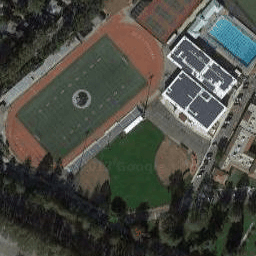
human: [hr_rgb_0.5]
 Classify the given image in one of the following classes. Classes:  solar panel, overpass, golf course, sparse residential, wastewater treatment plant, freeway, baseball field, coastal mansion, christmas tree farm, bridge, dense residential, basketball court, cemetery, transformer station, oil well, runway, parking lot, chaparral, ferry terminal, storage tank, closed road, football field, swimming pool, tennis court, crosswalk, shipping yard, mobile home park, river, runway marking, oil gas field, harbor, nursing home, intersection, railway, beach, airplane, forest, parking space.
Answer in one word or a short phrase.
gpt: football field